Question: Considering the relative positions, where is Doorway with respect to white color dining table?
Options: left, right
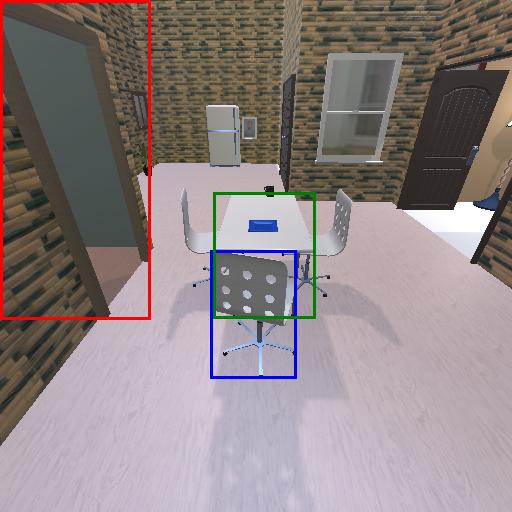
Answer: left